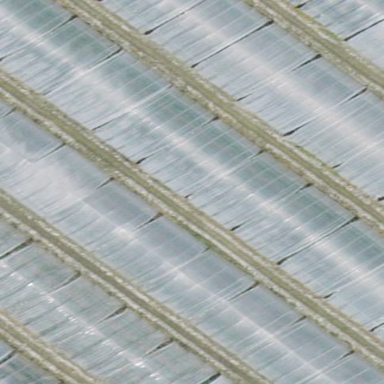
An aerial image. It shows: Greenhouse.